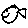
Label: fish